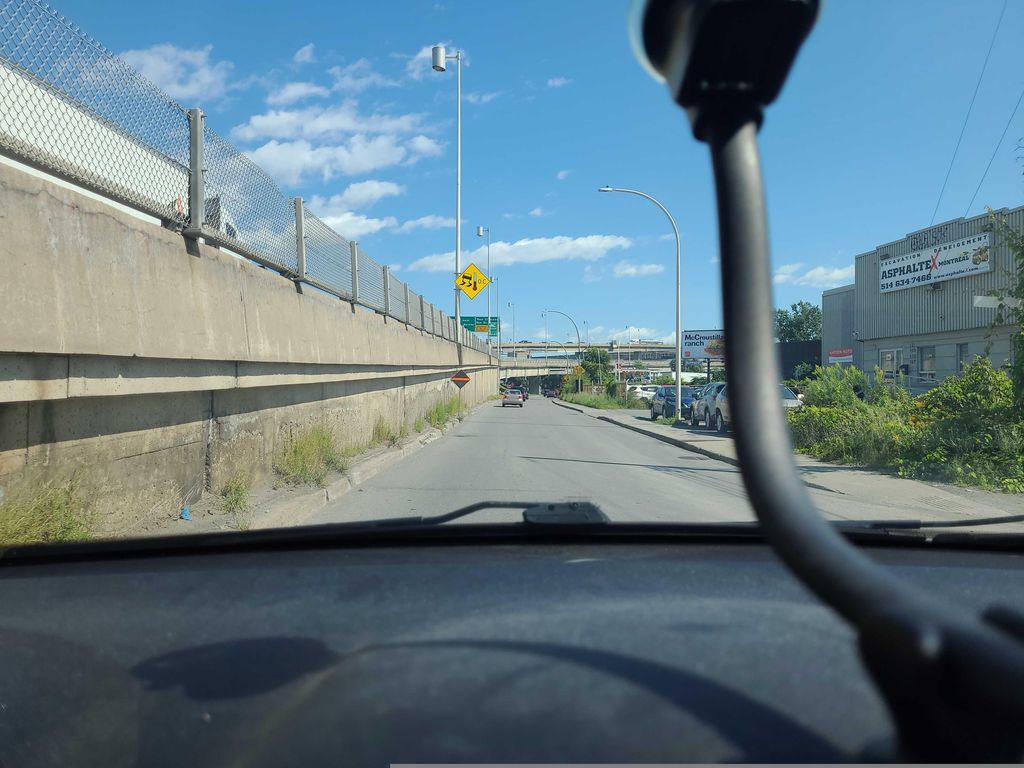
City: montreal